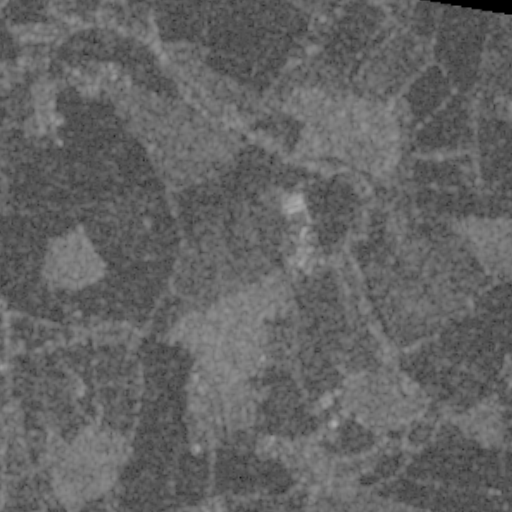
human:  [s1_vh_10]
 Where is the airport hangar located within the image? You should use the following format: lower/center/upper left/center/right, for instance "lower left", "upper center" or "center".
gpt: The airport hangar is located in the center right of the image.
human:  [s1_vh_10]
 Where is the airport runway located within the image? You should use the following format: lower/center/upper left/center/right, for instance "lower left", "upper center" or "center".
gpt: The airport runway is located in the center right of the image.
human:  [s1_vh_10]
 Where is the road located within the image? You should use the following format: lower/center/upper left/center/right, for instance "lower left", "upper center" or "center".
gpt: There is no road in the image.

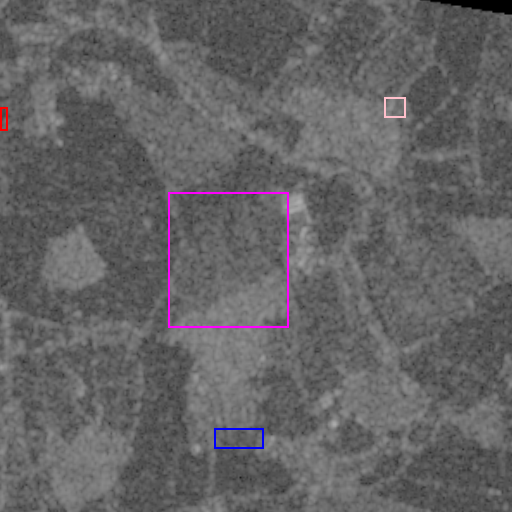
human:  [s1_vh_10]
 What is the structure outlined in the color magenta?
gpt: The structure outlined in magenta is a crop field.
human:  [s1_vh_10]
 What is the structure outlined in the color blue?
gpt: The structure outlined in blue is a park.
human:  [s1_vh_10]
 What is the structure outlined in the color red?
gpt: The structure outlined in red is a parking lot.
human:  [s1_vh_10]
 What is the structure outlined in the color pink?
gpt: The structure outlined in pink is a wastewater plant.
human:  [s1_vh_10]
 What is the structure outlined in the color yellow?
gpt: There is no yellow outline.